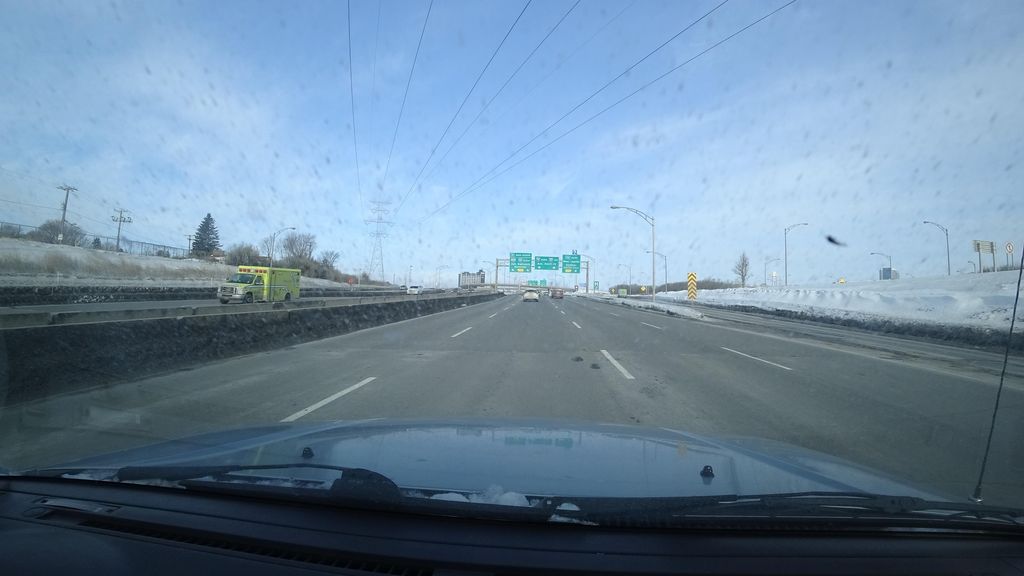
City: quebec_city